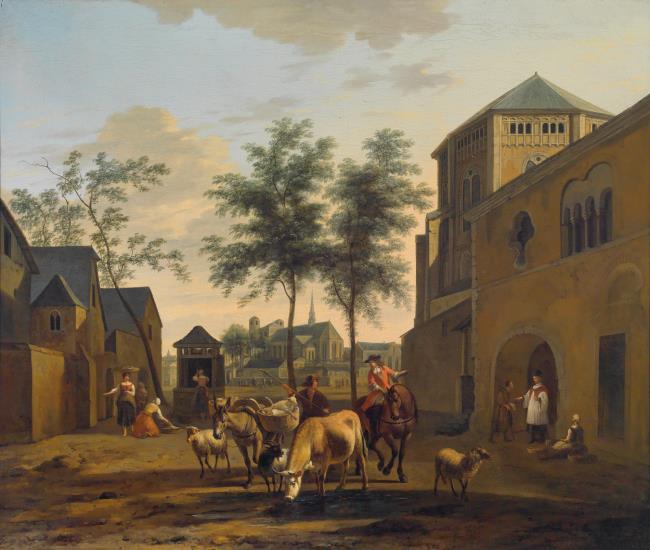
Title: Capriccio View of Cologne with a cattle drver and women by a well, with the churches St. Gereon and St. Pantaleon
Artist: Gerrit Berckheyde
Earliest date: 1670
Latest date: 1670
Genre: painting
Iconography: cattle
Keywords: topography, architectural fantasy (depiction), cityscape, square (open space), church, Romanesque, Gothic, priest, pilgrim, drawing water from a well, pedlar, donkey, cow (guide term), sheep, goat, laundering, horseman, herdsman, staff, pointing, talk, house